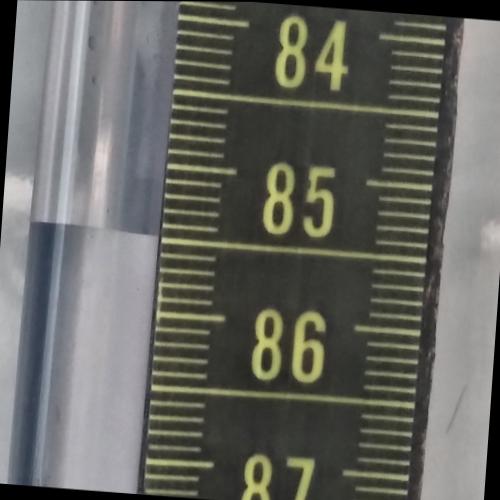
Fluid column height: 85.5 cm